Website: macys
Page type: payment
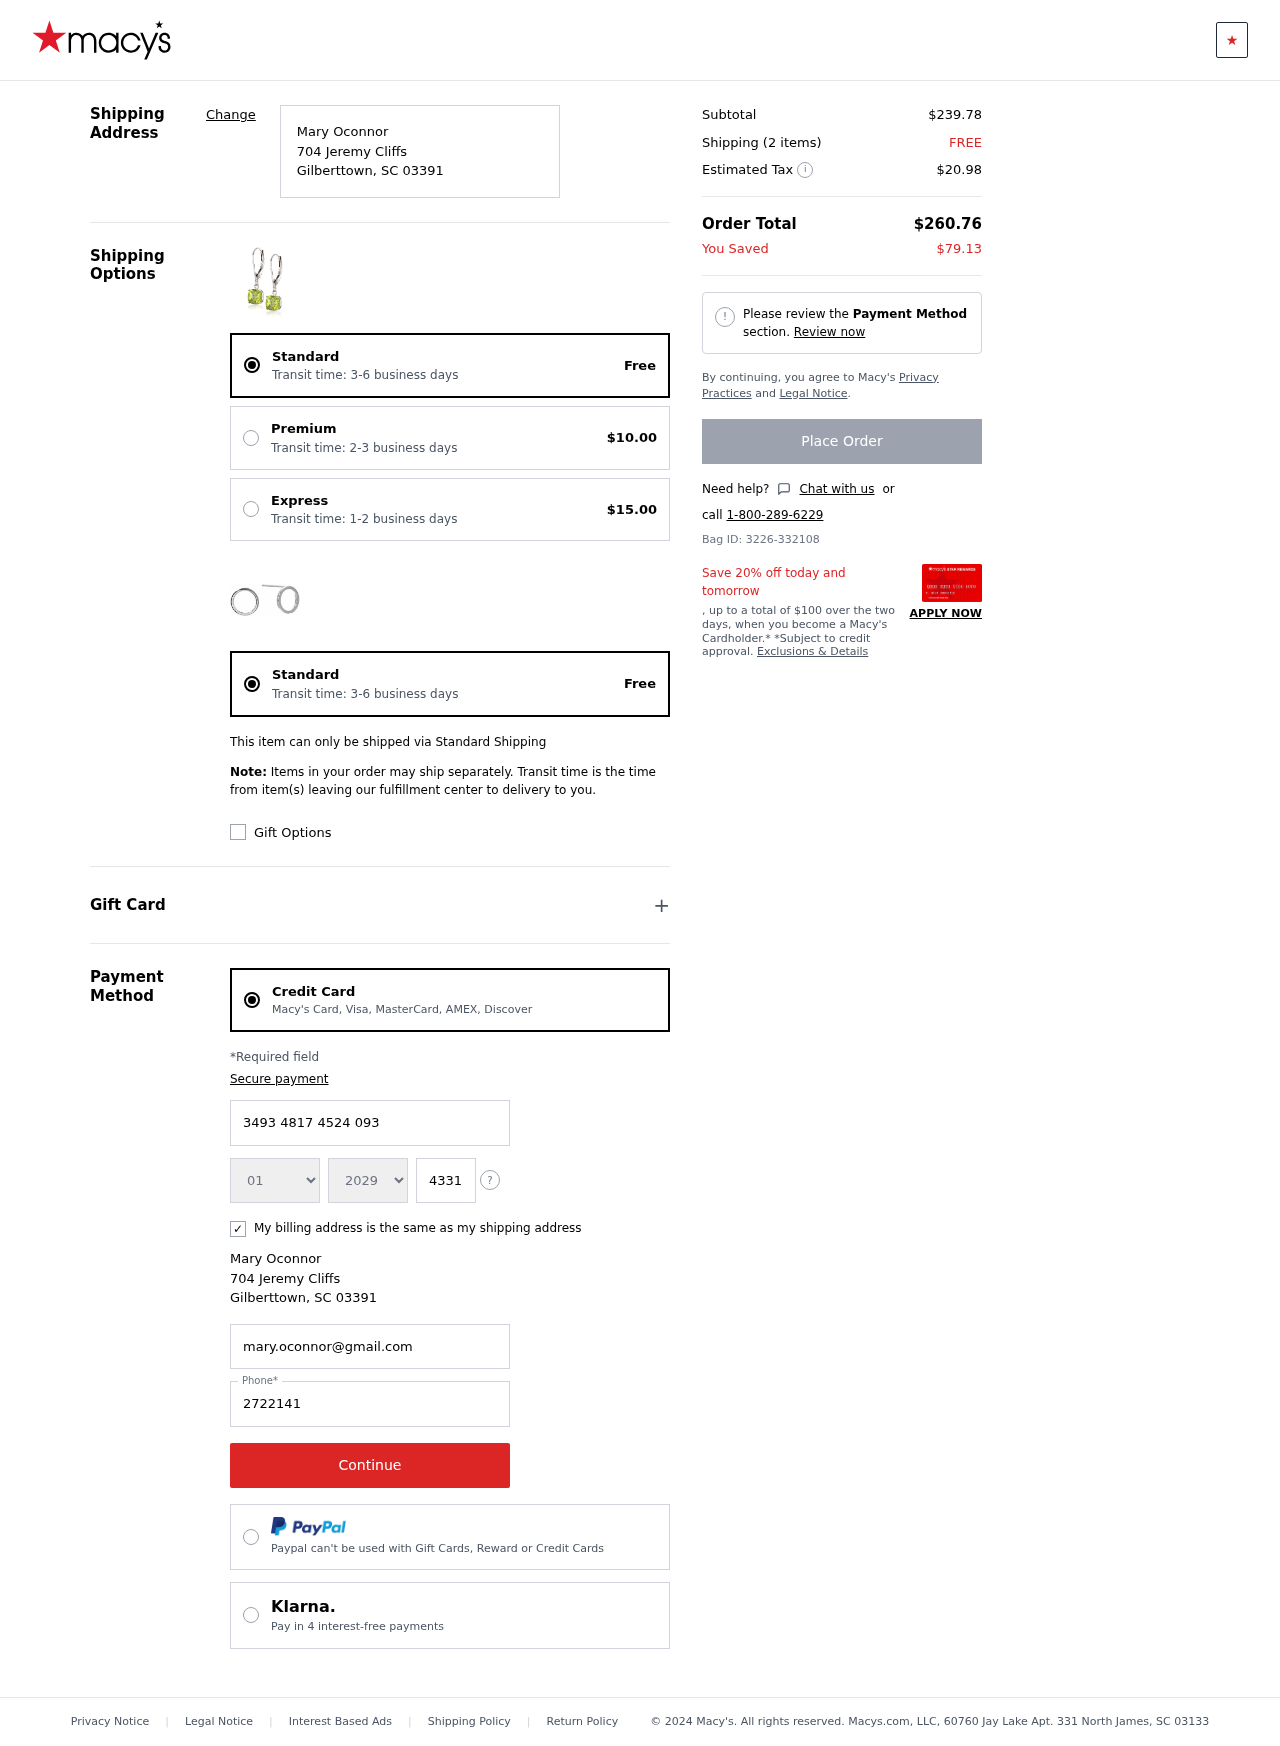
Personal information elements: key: PII_CARD_CVV
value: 4331
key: PII_CARD_EXPIRY_MONTH
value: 01
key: PII_CARD_EXPIRY_YEAR
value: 29
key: PII_CARD_NUMBER
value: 3493 4817 4524 093
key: PII_CITY
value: Gilberttown
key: PII_EMAIL
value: mary.oconnor@gmail.com
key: PII_FULLNAME
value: Mary Oconnor
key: PII_PHONE
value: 2722141813
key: PII_POSTCODE
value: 03391
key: PII_STATE_ABBR
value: SC
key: PII_STREET
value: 704 Jeremy Cliffs
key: PII_FULLNAME2
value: Mary Oconnor
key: PII_CITY2
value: Gilberttown
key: PII_STATE_ABBR2
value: SC
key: PII_POSTCODE_FULL
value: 03391
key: PII_POSTCODE_NUMERIC
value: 3391
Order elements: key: ORDER_DELIVERY_DATE
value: Transit time: 3-6 business days
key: ORDER_SHIPPING_STANDARD
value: Free
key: ORDER_SHIPPING_PREMIUM
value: $10.00
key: ORDER_SHIPPING_EXPRESS
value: $15.00
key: ORDER_DELIVERY_DATE2
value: Transit time: 3-6 business days
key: ORDER_SHIPPING_STANDARD2
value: Free
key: ORDER_SUBTOTAL
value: $239.78
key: ORDER_NUM_ITEMS
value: Shipping (2 items)
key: ORDER_SHIPPING_COST
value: FREE
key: ORDER_TAX
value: $20.98
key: ORDER_TOTAL
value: $260.76
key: ORDER_SAVINGS
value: $79.13
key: ORDER_ID
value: Bag ID: 3226-332108